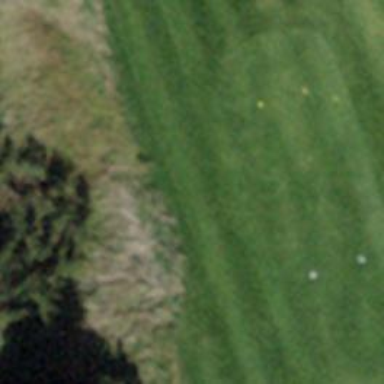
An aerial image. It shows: Golf tee.